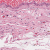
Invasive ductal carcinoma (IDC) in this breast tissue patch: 0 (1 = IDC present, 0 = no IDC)